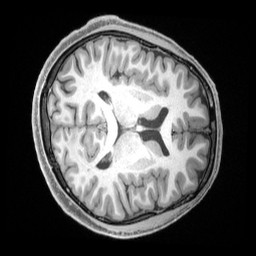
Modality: T1w
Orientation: axial
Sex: male
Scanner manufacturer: siemens
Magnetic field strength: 3 T
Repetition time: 2.4 s
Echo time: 0.00222 s